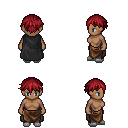
a pixel art fantasy rpg character, female body template, human, dark skin, black cape, robe skirt, brunette short bangs hairstyle, white slippers, four views (front, back, left, right), 2x2 character sprite sheet, small pixel art, hard edges, no anti-aliasing